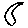
Label: moon